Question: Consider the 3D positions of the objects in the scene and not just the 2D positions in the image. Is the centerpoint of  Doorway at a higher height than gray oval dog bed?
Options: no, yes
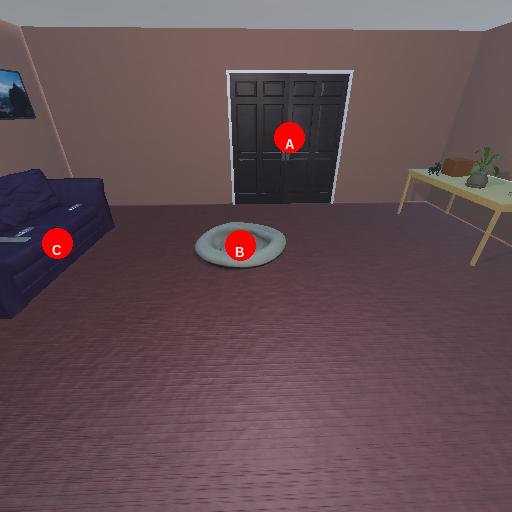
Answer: no